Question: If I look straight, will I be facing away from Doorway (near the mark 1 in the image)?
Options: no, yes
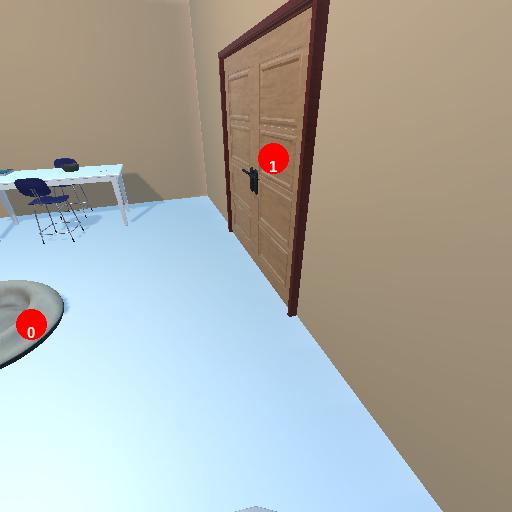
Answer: no